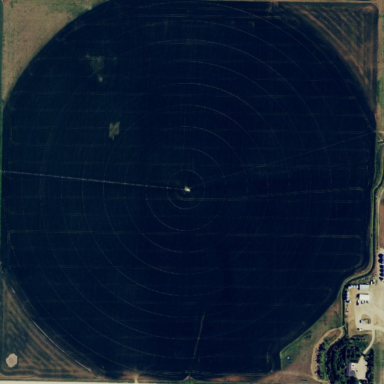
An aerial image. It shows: Farmland with pivot irrigation system.